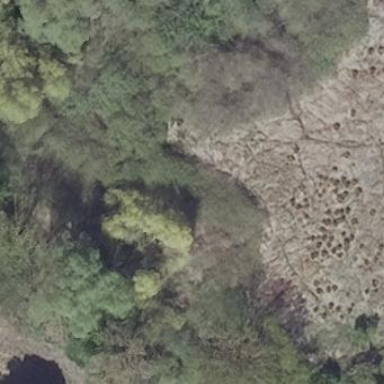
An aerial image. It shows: Landscape covered with heath.